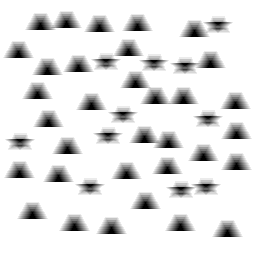
Squares: 0
Triangles: 33
Stars: 11
Total shapes: 44